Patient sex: F
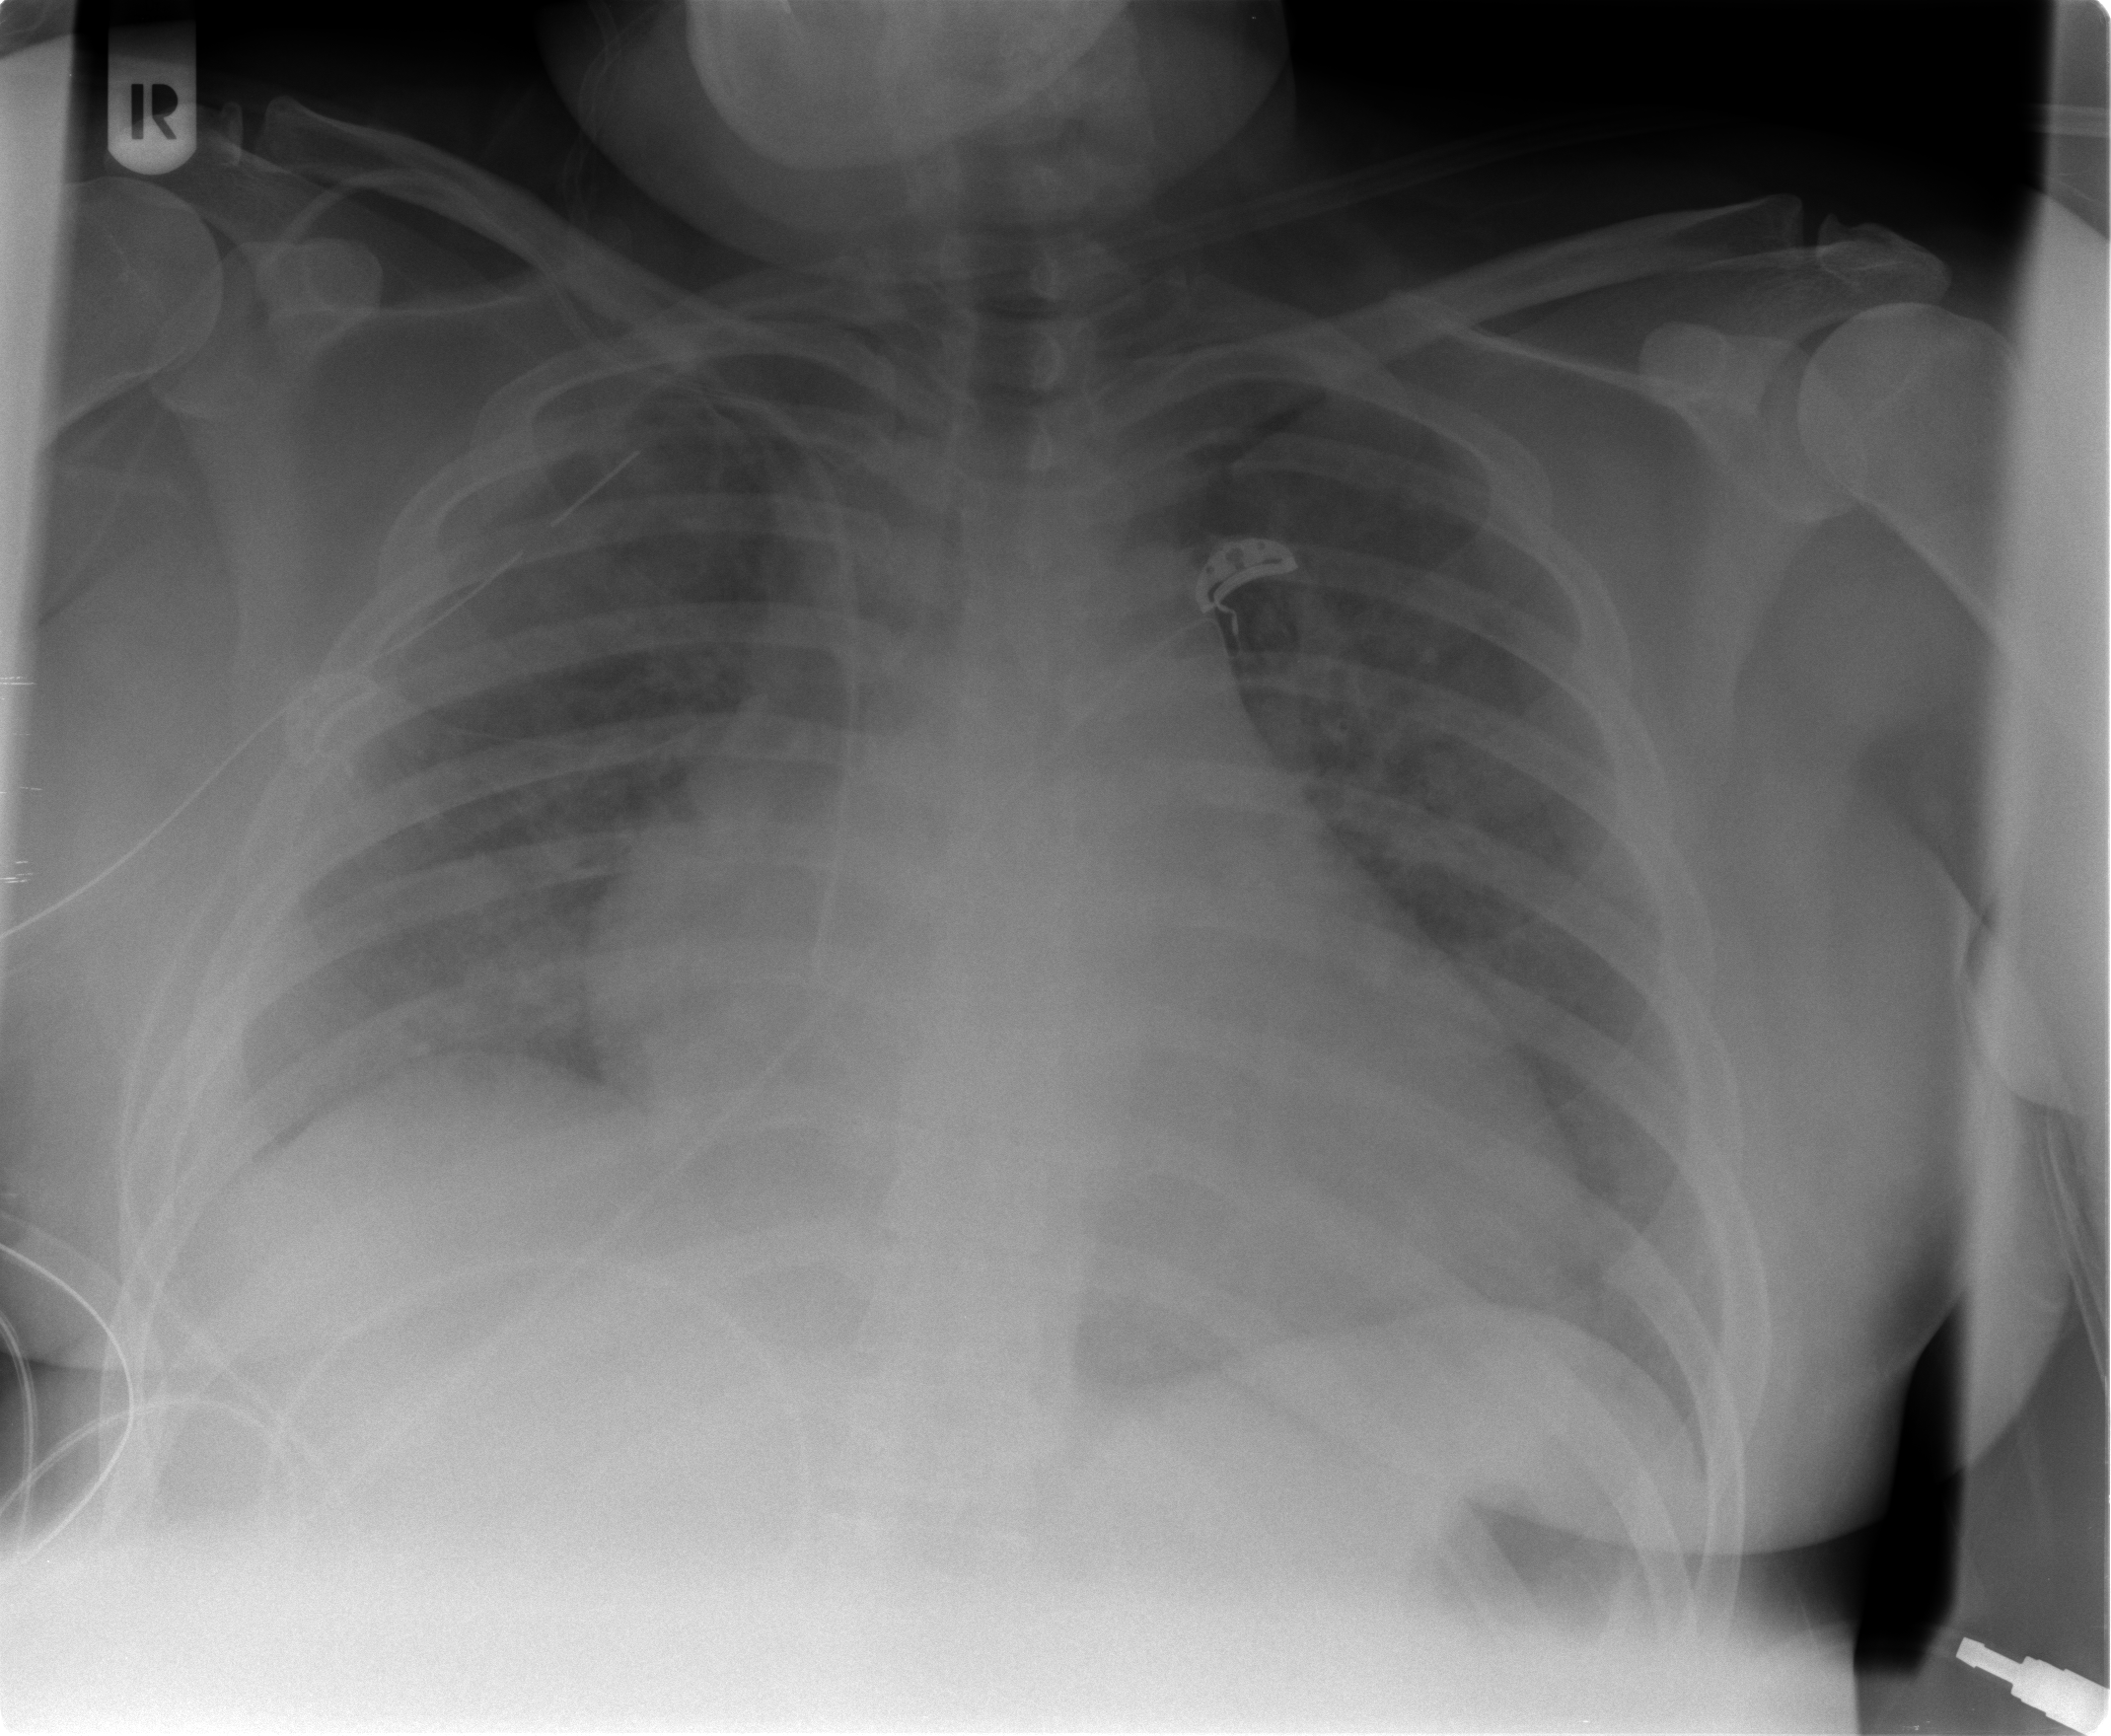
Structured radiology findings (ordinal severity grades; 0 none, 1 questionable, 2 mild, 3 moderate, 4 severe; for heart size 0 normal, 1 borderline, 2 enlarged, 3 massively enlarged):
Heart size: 2
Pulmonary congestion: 2
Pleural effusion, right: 2
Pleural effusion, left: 0
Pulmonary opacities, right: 3
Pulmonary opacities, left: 3
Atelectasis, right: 3
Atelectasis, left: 3